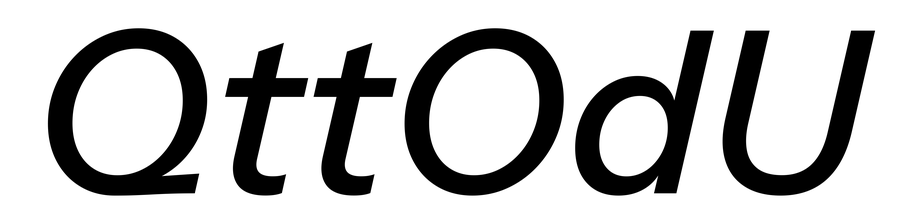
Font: InstrumentSans-Italic_Medium_Italic